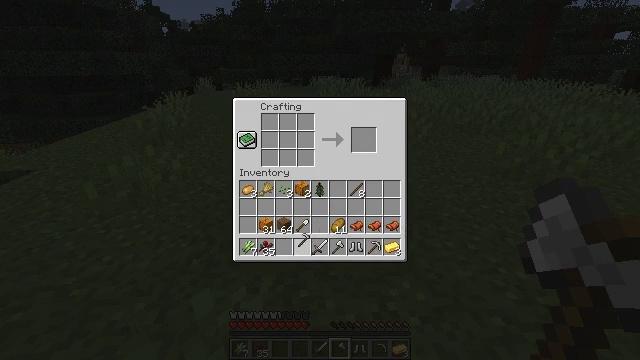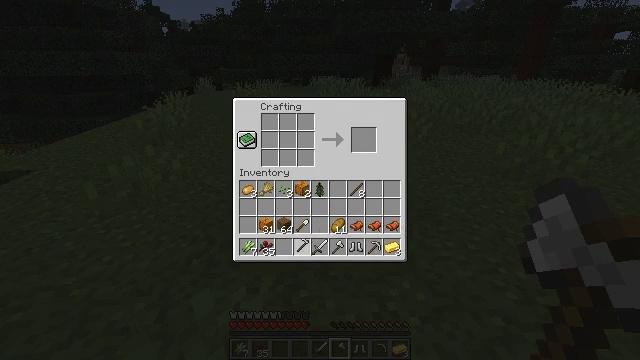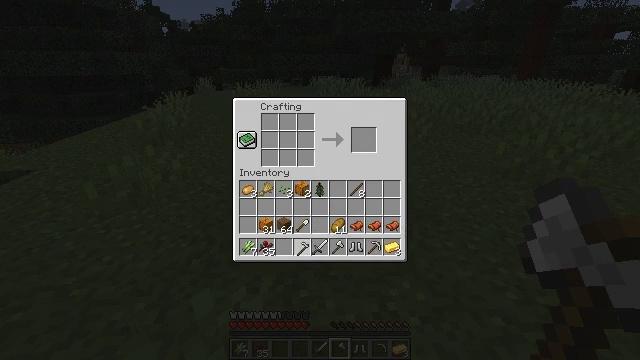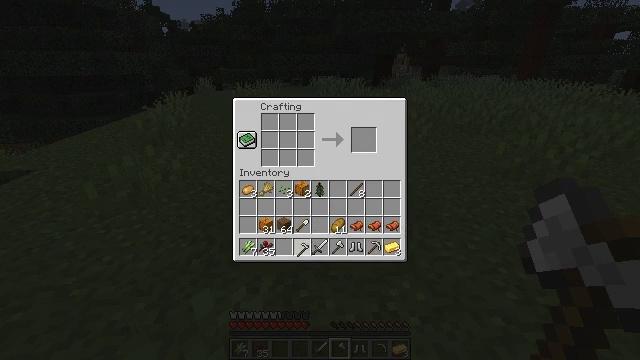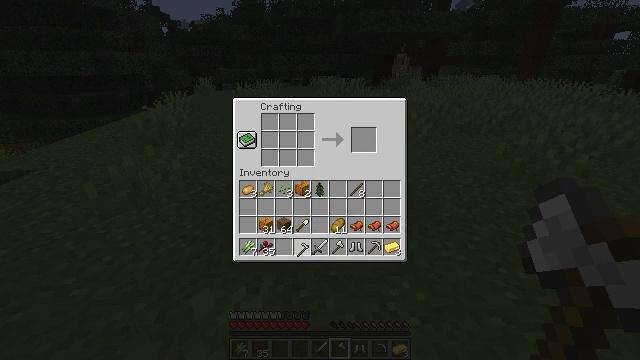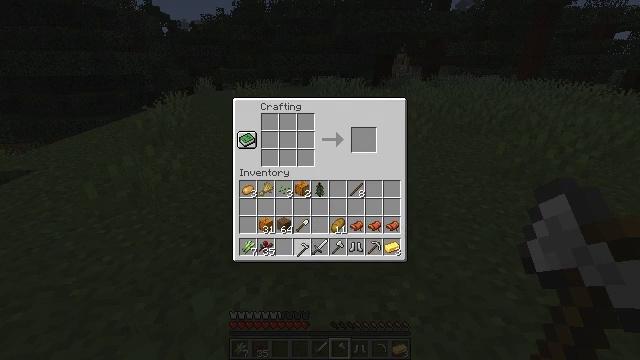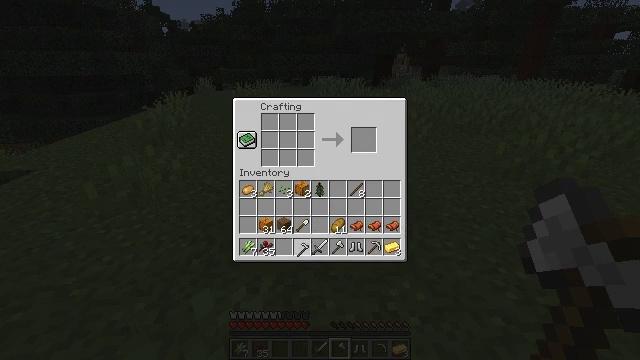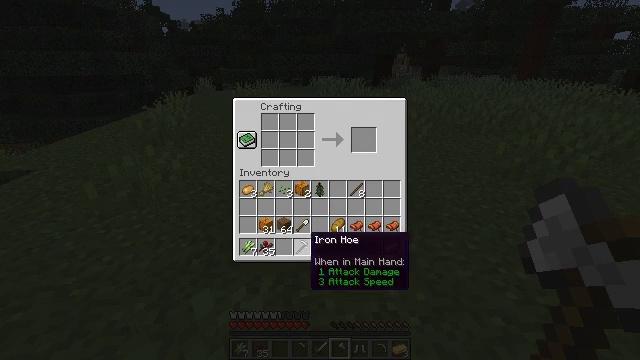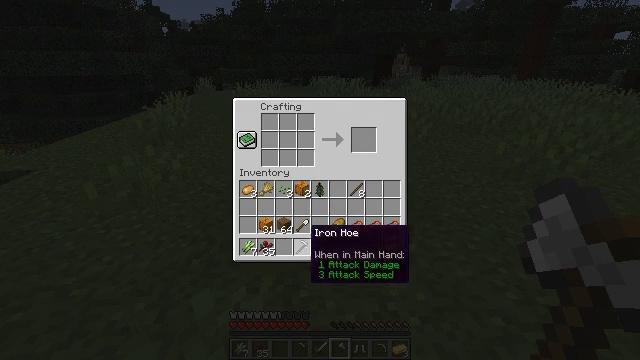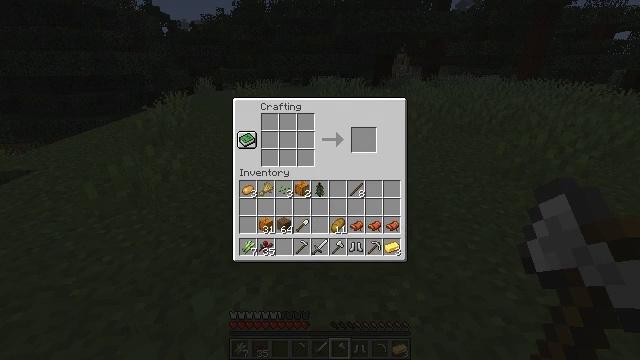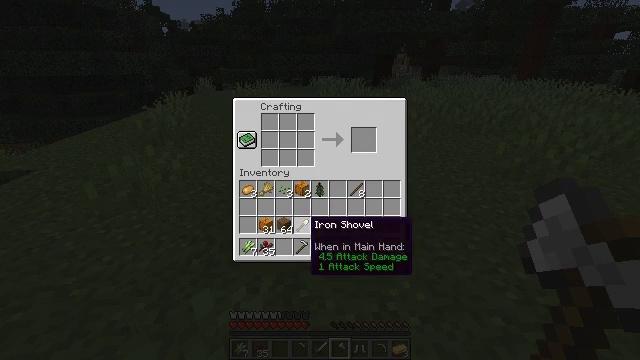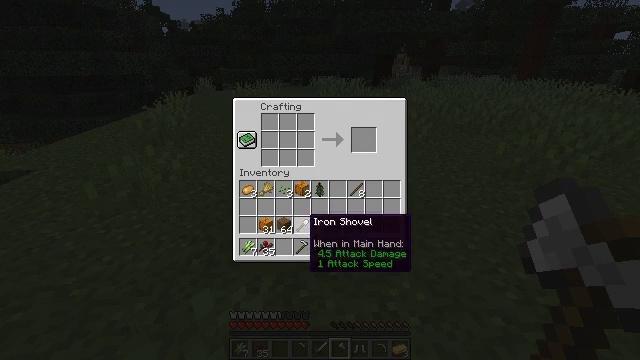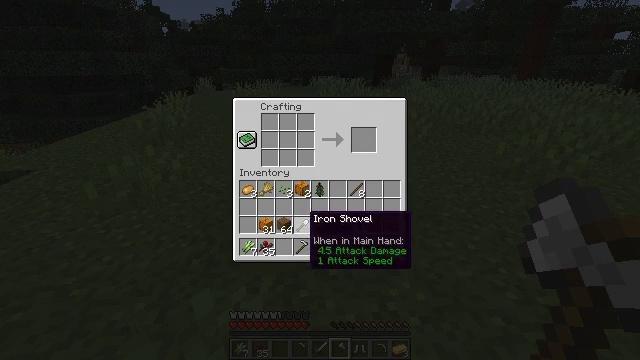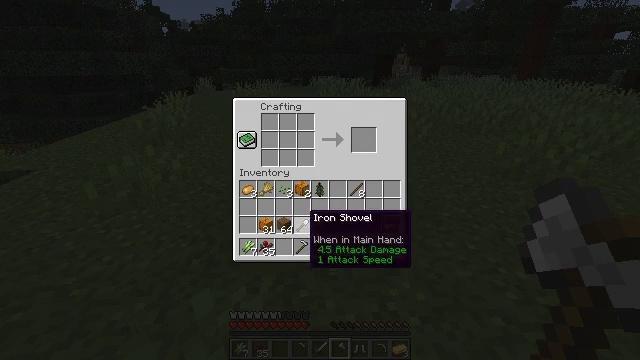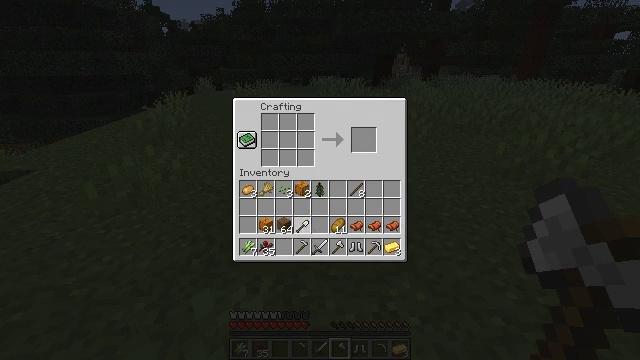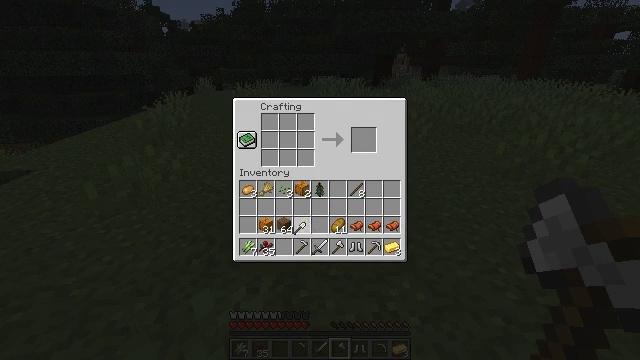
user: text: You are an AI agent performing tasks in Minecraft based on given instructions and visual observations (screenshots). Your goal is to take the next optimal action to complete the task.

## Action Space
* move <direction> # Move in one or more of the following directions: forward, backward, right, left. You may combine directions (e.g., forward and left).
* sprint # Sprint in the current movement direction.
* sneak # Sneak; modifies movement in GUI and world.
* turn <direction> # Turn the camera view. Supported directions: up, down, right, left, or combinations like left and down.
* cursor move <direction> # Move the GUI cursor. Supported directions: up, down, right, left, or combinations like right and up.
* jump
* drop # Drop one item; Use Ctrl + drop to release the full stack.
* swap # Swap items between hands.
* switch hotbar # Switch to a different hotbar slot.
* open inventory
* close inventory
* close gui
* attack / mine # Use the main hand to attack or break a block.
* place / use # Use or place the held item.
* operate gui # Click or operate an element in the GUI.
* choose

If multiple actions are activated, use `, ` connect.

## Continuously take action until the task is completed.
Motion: motion action
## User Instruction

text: Break the grass block.
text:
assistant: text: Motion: no_op
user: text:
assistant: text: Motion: no_op
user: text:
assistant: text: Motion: no_op
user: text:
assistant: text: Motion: operate gui
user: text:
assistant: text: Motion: operate gui
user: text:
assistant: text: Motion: operate gui
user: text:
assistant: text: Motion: no_op
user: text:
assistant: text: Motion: no_op
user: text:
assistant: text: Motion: no_op
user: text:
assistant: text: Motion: no_op
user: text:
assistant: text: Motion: no_op
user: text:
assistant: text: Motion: no_op
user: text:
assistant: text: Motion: no_op
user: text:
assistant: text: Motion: operate gui
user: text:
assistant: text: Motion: operate gui
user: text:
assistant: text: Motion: cursor move left and down, operate gui
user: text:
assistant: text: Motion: no_op
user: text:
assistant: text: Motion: no_op
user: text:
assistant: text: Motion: no_op
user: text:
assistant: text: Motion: operate gui
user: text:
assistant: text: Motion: operate gui
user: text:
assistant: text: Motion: operate gui
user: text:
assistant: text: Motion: no_op
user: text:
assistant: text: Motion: no_op
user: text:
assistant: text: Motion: cursor move right
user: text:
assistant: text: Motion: cursor move right
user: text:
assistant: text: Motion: cursor move right
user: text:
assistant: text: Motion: cursor move right
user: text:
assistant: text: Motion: cursor move right
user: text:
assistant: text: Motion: no_op